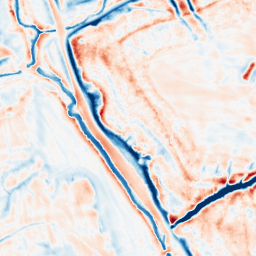
Category: edge_preserving
Decomposition family: bilateral
Decomposition parameters: d: 21
sigma_color: 100
sigma_space: 150
Upsampling method: linear_exact
Upsampling parameters: scale: 2
Upsampling scale: 2